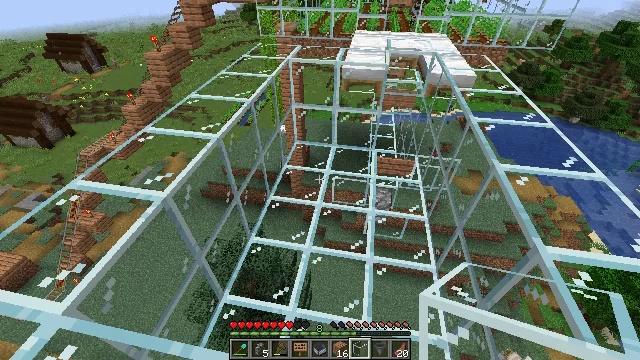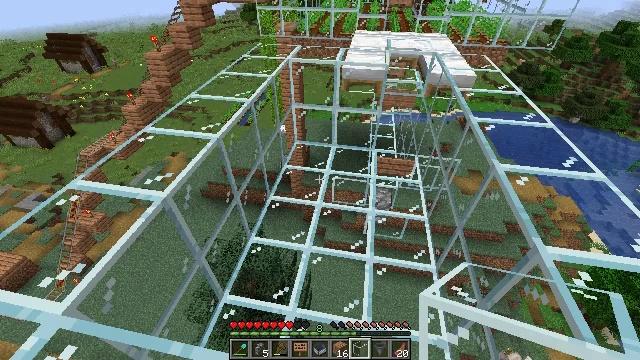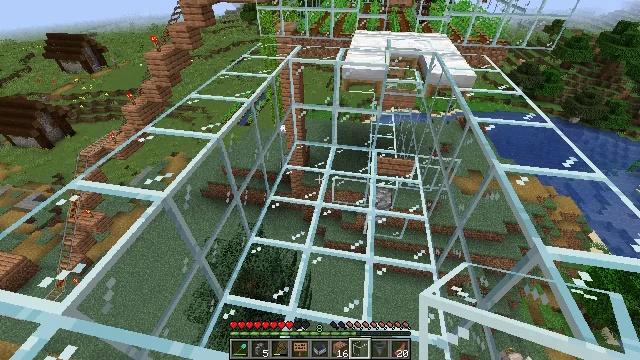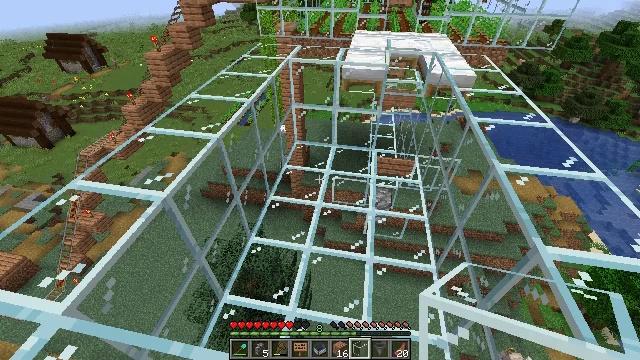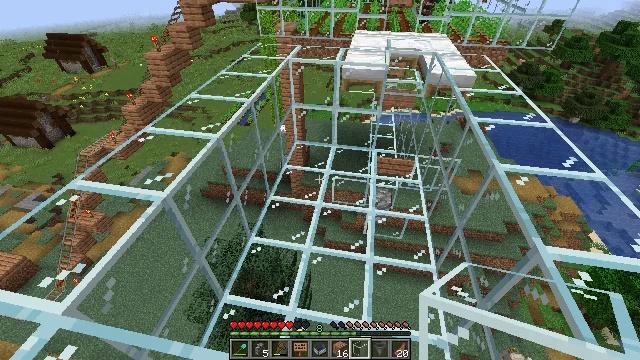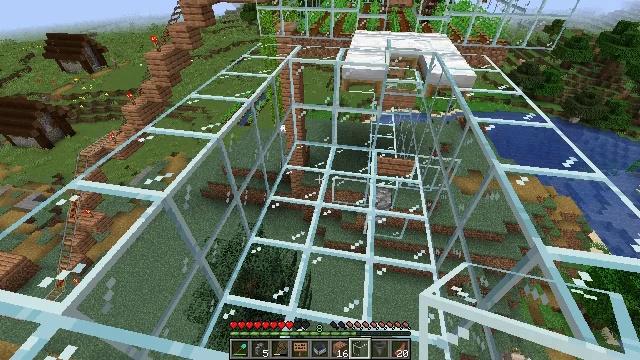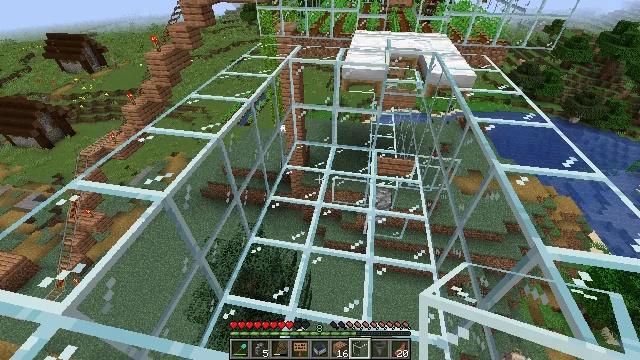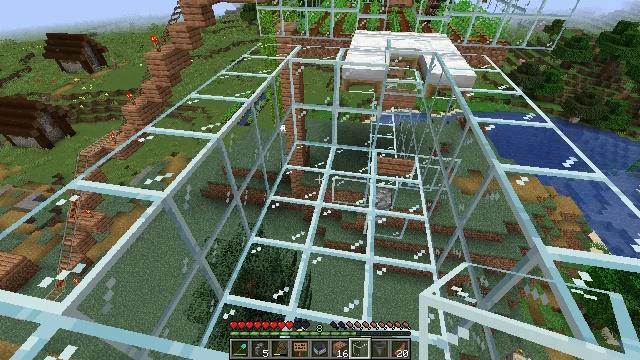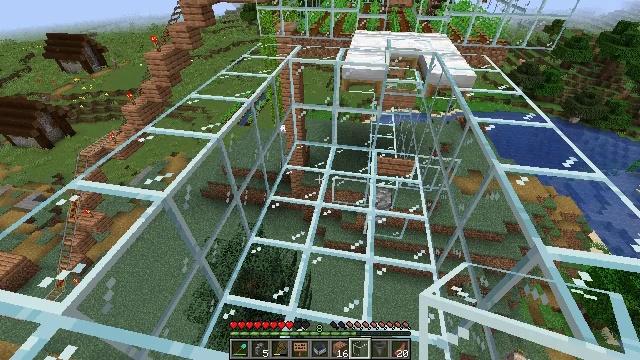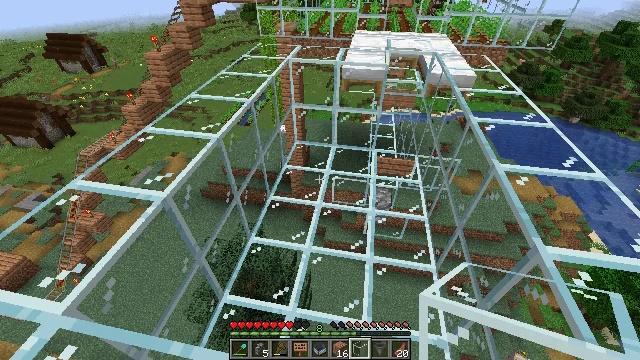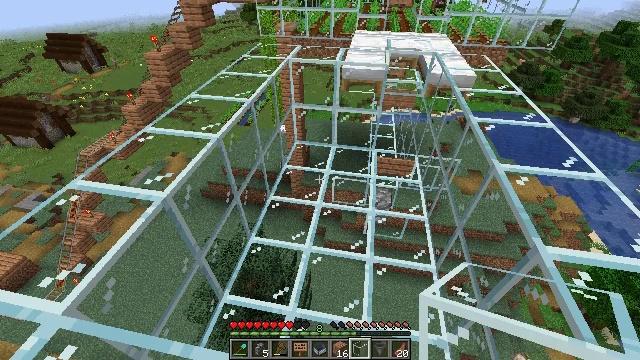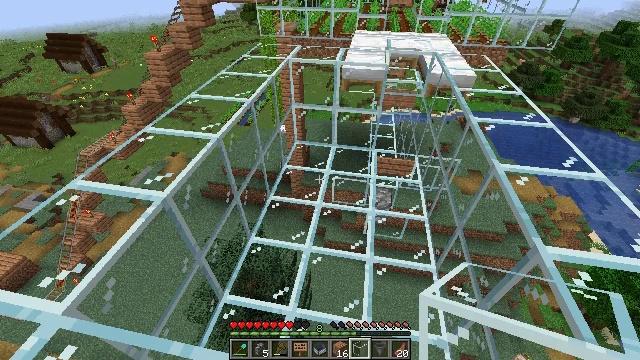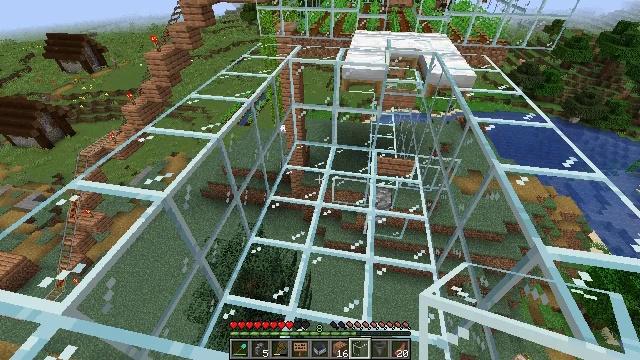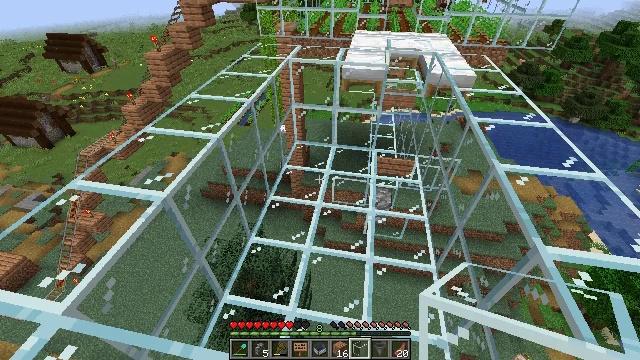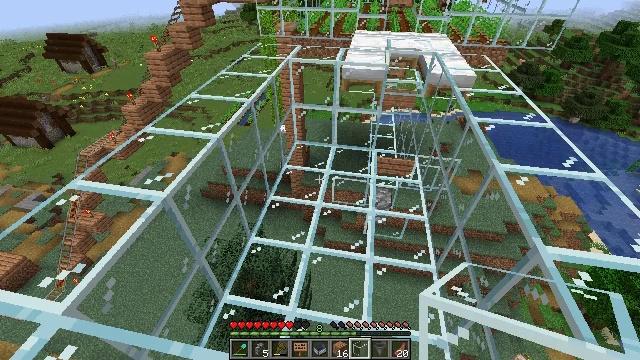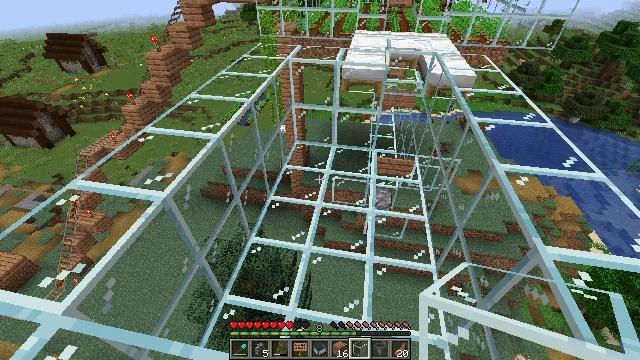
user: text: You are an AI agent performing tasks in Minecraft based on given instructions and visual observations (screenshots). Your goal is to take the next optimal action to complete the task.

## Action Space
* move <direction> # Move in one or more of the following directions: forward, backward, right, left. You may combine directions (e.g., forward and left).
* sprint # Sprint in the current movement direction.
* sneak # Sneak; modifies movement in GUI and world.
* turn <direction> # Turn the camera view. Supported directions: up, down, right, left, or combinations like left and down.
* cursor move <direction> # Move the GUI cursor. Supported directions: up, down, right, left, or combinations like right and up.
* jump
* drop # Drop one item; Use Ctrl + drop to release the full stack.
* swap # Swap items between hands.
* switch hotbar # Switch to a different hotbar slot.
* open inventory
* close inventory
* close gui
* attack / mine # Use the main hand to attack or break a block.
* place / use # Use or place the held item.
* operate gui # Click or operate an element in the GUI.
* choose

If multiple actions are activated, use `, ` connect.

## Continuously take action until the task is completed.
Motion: motion action
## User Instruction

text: Retrieve jungle planks by mining.
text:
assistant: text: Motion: no_op
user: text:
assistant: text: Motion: no_op
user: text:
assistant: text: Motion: no_op
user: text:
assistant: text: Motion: no_op
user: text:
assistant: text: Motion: no_op
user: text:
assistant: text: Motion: no_op
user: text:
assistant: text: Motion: no_op
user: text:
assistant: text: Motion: no_op
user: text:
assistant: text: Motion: no_op
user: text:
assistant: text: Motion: no_op
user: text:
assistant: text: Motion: no_op
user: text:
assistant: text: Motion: no_op
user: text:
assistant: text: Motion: no_op
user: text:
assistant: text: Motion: no_op
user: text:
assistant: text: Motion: no_op
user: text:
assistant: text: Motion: no_op
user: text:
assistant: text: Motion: no_op
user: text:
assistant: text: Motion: no_op
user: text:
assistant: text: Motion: no_op
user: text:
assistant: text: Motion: no_op
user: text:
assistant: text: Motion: no_op
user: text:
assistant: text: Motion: no_op
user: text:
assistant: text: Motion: no_op
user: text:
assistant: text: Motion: no_op
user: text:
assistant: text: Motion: no_op
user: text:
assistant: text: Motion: no_op
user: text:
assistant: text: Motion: no_op
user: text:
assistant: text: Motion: no_op
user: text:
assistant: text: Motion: no_op
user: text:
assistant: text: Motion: no_op